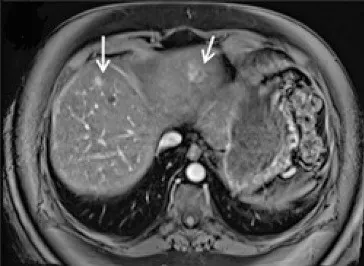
Upper abdomen magnetic resonance, T1-weighted with fat saturation after contrast, in portal phase, axial section, showing secondary hepatic lesions in. Segments II, and ,IVa (white arrows).
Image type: radiology (mri)